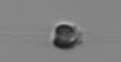
Label: Apedinella